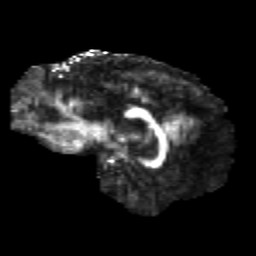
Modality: FA
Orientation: sagittal
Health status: healthy
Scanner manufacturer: siemens
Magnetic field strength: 3 T
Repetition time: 12 s
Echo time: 0.092 s